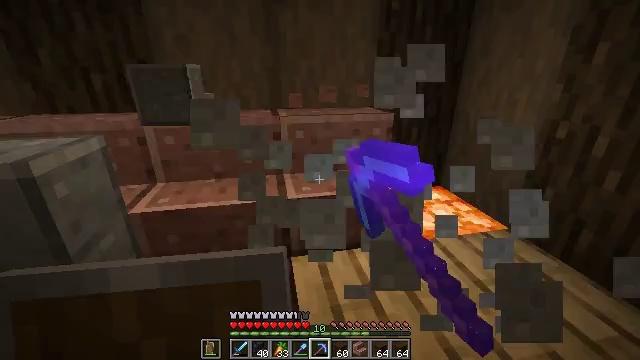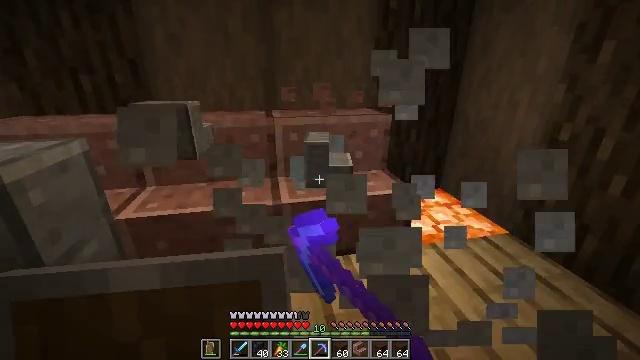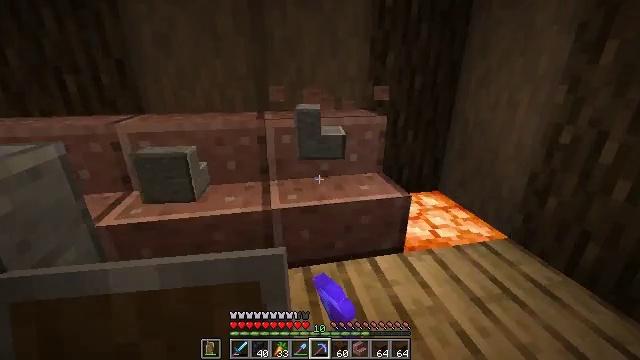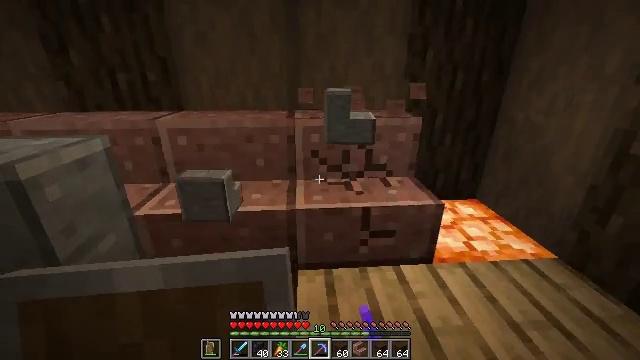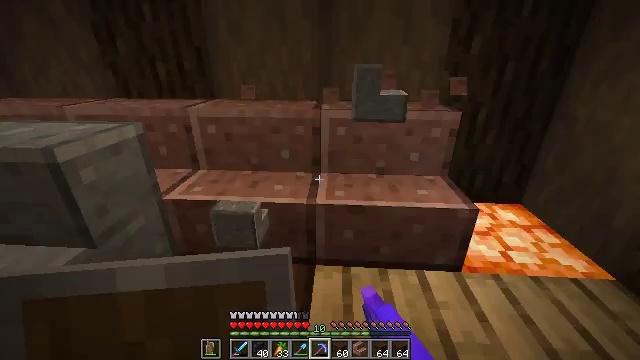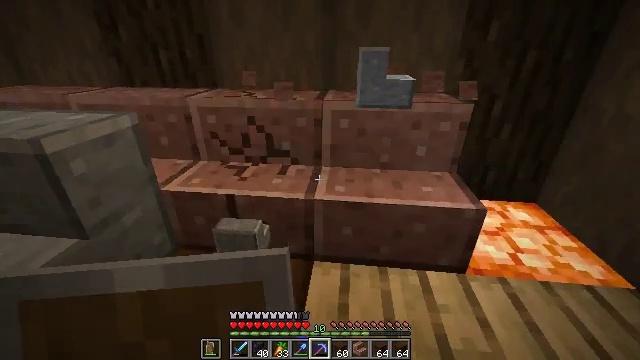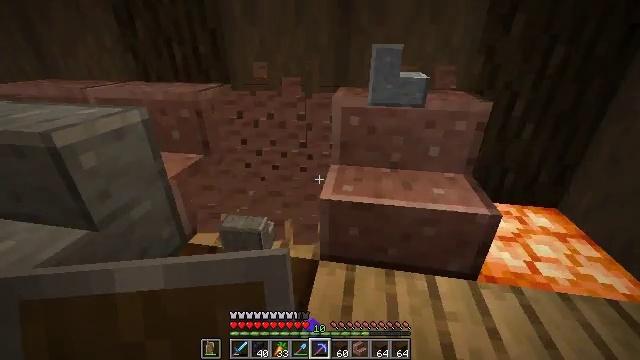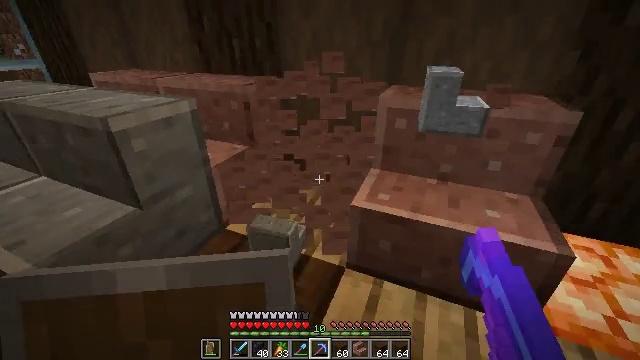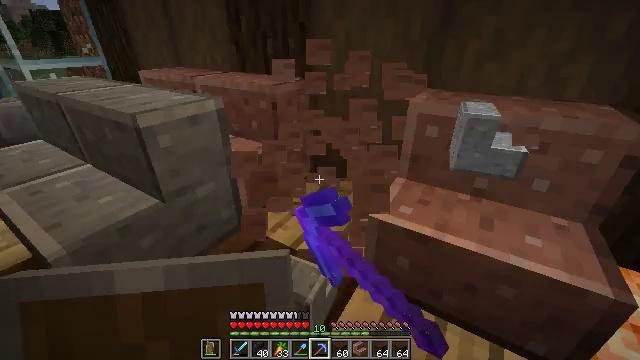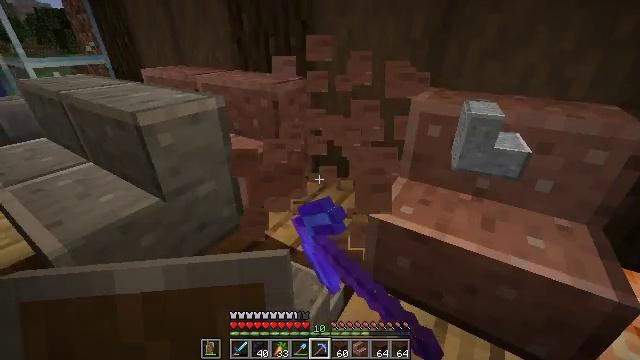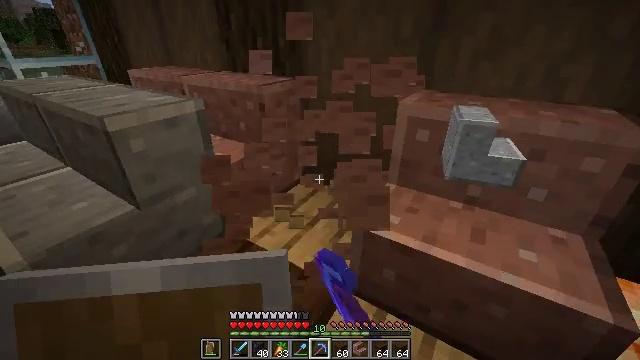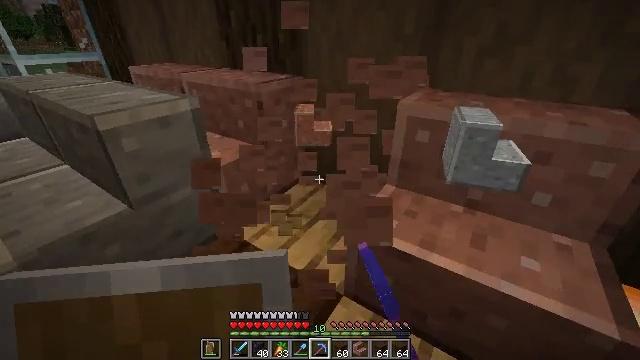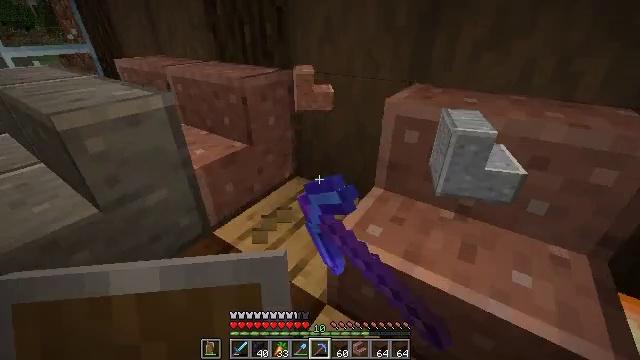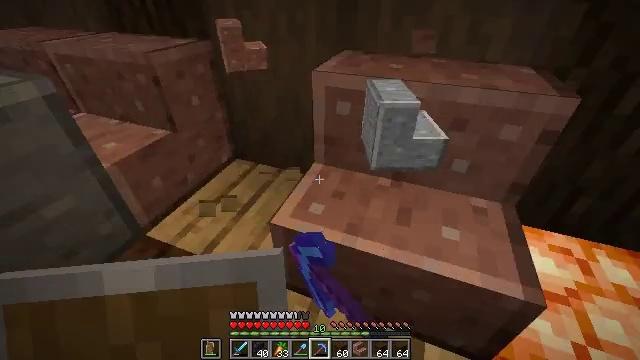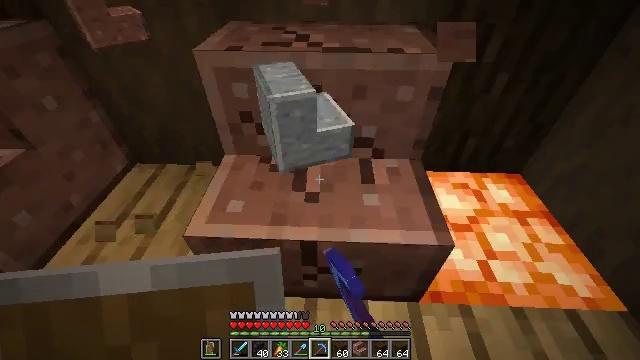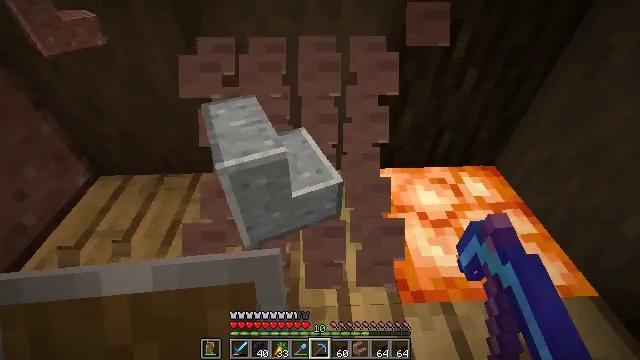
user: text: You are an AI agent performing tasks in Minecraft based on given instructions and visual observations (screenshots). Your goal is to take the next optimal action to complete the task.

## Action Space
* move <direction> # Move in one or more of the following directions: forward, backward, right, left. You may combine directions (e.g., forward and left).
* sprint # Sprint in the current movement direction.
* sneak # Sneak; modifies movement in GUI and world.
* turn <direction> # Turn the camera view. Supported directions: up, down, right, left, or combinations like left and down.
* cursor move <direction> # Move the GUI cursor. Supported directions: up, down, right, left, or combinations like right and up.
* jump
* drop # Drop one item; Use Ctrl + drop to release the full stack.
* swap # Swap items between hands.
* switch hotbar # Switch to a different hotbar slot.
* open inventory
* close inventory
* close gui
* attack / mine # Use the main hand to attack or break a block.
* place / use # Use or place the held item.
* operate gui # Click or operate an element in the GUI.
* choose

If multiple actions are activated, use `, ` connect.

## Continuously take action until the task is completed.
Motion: motion action
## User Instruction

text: Dismantle the polished granite stairs for reuse.
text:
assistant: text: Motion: move forward and move right, sneak, attack / mine
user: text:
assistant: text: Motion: move forward and move right, sneak, attack / mine
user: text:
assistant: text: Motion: move forward and move right, sneak, turn left, attack / mine
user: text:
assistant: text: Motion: move forward and move right, sneak, turn left and down, attack / mine
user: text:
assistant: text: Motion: move forward and move right, sneak, turn left and down, attack / mine
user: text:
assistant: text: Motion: move forward and move right, sneak, turn left, attack / mine
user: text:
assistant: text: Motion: move forward and move right, sneak, turn left and down, attack / mine
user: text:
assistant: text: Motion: move forward and move right, sneak, turn left, attack / mine
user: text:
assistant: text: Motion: move forward and move right, sneak, attack / mine
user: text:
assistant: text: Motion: move forward and move right, sneak, attack / mine
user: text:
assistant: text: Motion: move forward and move right, sneak, turn left, attack / mine
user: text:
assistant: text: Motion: move forward and move right, sneak, turn down, attack / mine
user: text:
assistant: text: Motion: move forward and move right, sneak, turn right and down, attack / mine
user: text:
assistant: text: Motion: move forward and move right, sneak, turn right and down, attack / mine
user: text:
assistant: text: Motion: move forward and move right, sneak, turn right, attack / mine
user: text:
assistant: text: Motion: move forward and move right, sneak, turn left, attack / mine
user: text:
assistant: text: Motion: move forward, sneak, turn left, attack / mine
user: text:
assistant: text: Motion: move forward, sneak, turn left, attack / mine
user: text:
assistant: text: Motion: move forward, sneak, turn left and up, attack / mine
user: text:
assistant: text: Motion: move forward, sneak, turn left and up, attack / mine
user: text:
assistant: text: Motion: move forward, sneak, turn left and up, attack / mine
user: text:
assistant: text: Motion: move forward and move right, sneak, turn left and up, attack / mine
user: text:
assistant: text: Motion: move forward and move right, sneak, attack / mine
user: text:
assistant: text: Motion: move forward and move right, sneak, attack / mine
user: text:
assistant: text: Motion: move forward and move right, sneak, attack / mine
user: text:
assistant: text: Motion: move forward, sneak, turn left, attack / mine
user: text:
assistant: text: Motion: move forward, sneak, turn left and up, attack / mine
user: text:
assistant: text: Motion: sneak, attack / mine